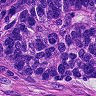
Metastatic tissue present: yes